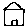
Label: house